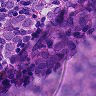
Metastatic tissue present: yes